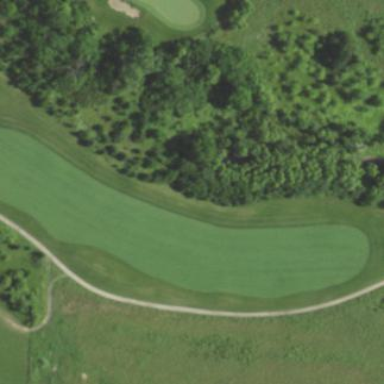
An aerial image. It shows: Rough area in golf course.